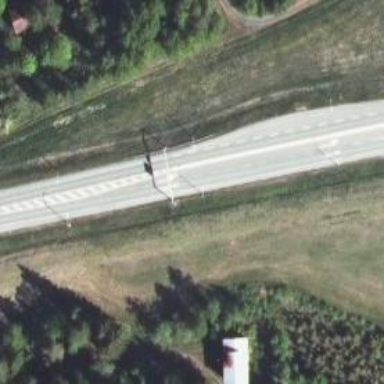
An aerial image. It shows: Asphalt road classified as trunk highway.